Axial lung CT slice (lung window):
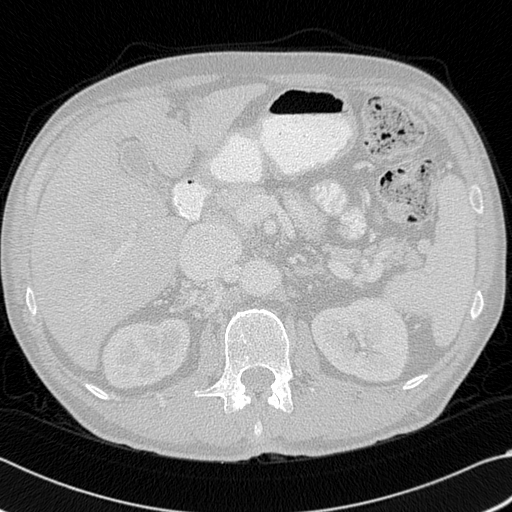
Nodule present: no